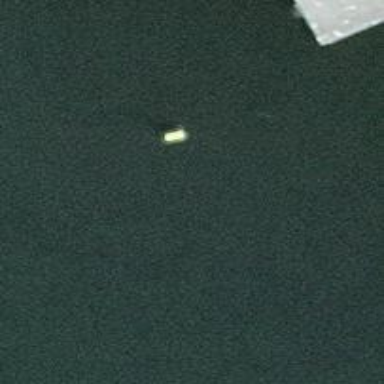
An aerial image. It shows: Man-made buoy.